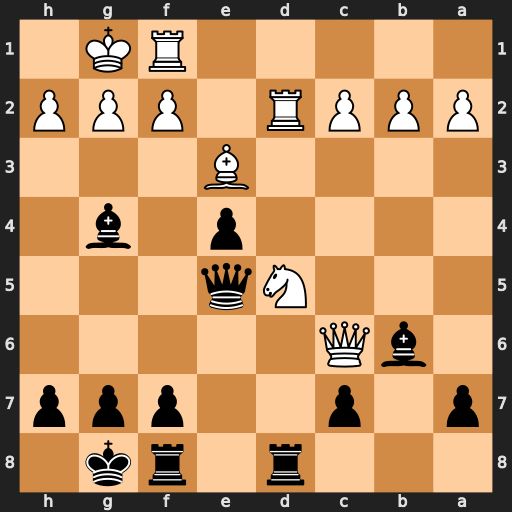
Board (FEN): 3r1rk1/p1p2ppp/1bQ5/3Nq3/4p1b1/4B3/PPPR1PPP/5RK1
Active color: b
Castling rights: -
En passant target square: -
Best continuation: Rd6 Qc4 Bxe3 Nxe3 Rxd2